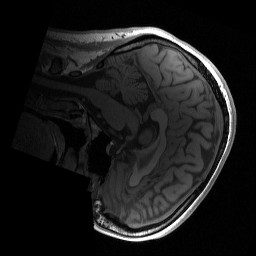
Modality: T1w
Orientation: sagittal
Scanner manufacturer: siemens
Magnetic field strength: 3 T
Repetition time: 2 s
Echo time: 0.0022 s